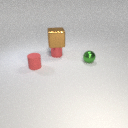
small green metal sphere to the right of small red rubber cylinder